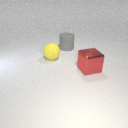
large red metal cube in front of large yellow rubber sphere